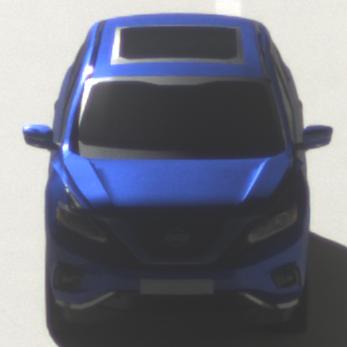
Make: Nissan
Model: Murano
Detailed model: Gen. 3 Z52
Model produced from: 2015
Doors: 5
Color: blue
Road condition: dry road
Daytime: morning or afternoon
Contrast: high contrast